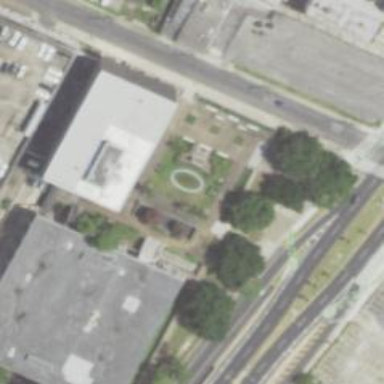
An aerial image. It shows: Historic memorial.